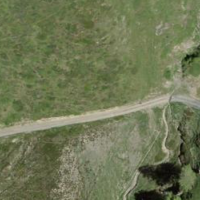
EUNIS habitat code: 26
Species observed at this site:
Rhododendron ferrugineum